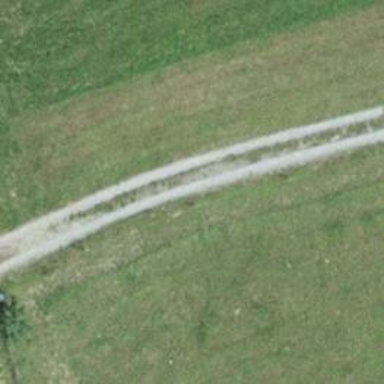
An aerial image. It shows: Track with grade2 tracktype.